Question: I have a 'UISegmentedControl' and two 'UICollectionViews'.
This 'UISegmentedControl' makes it possible to switch between my two collection views.
Look at this image. To the left in the UISegmentedControl, you see a single item view display view button on the segmented control and to the right of that button is the grid display button.
Grid display button links to _collectionView
Single file display button links to _collectionView2
By default my app shows _collectionView first visited. Lets say I tap the refine button. My UINavigation takes me to another page then if I tap back button on that page it takes me back to the _collectionView page.
Now lets say I tap the single file display button to take me to _collectionView2 page shown in the image below. If I then tap refine button and then tap back to take me back to _collectonView2 page it displays _collectionView page instead.
_collectionView was created in interface builder and I'm guessing it's recreated every time viewWillAppear runs and just replaces _collectionView2. I've tried to hide it in viewWillAppear e.g. '[_collectionView setHidden:YES];' and this hides it and reveals _collectionView2.

'''
- (void)displayTypeSegmentSelected
{
_selectedDisplayTypeIndex = [_displayTypeControl selectedSegmentIndex];
if (_selectedDisplayTypeIndex == 0) {
NSLog(@"Single file item view selected");
_fromCollectionView = _collectionView;
_toCollectionView = _collectionView2;
} else {
NSLog(@"Grid style view selected");
_fromCollectionView = _collectionView2;
_toCollectionView = _collectionView;
}
[_fromCollectionView removeFromSuperview];
[_toCollectionView setFrame:[_superView bounds]];
[_superView addSubview:_toCollectionView];
[self createFilterBar];
}
'''
Is there a way to let the UINavigation instance know that is was navigated to from the single file display view so that when I click back it doesn't reload _collectionView? but takes make back to _collectionView?
'''
- (void)viewWillAppear:(BOOL)animated
{
[super viewWillAppear:animated];
NSLog(@"view will appear");
// Create flow layout
UICollectionViewFlowLayout *layout = [[UICollectionViewFlowLayout alloc] init];
// Set up margins, sizes etc
[layout setHeaderReferenceSize:CGSizeMake(50,93)];
[layout setItemSize:CGSizeMake(300, 500)];
[layout setMinimumLineSpacing:0];
[layout setMinimumInteritemSpacing:0];
[layout setSectionInset:UIEdgeInsetsMake(1, 0, 40, 0)];
[layout setScrollDirection:UICollectionViewScrollDirectionVertical];
// Initialise collection view 2 with frame, attach layout
_collectionView2 = [[UICollectionView alloc] initWithFrame:[[_thisController view] frame] collectionViewLayout:layout];
// Set background colour, delegate and dataSource
[_collectionView2 setBackgroundColor:[UIColor whiteColor]];
[_collectionView2 setDelegate:_thisController];
[_collectionView2 setDataSource:_thisController];
// Grab nib header nib file and give it a reuse identifier
[_collectionView2 registerNib:[UINib nibWithNibName:@"VAGHeaderLabelReusableView" bundle:nil] forSupplementaryViewOfKind:UICollectionElementKindSectionHeader withReuseIdentifier:@"HeaderView2"];
// Grab cell nib file and give a reuse identifier
[_collectionView2 registerNib:[UINib nibWithNibName:@"VAGGarmentCell2" bundle:nil] forCellWithReuseIdentifier:@"Cell2"];
// Add as subview of this controller
[_collectionView2 setFrame:[[_thisController view] bounds]];
// [[_thisController view] addSubview:_collectionView2];
[_thisController setTitle:@"S H O P"];
// Set to yes so back button isn't hidden and disabled. Note that back title is set to blank on controller that pushes to this one
[[_thisController navigationItem] setLeftItemsSupplementBackButton: YES];
// Create nav bar buttons
UIBarButtonItem *searchButton = [[UIBarButtonItem alloc] initWithImage:[UIImage imageNamed:@"magnify_glass.png"] style:UIBarButtonItemStylePlain target:_thisController action:@selector(searchButtonTapped)];
[[_thisController navigationItem] setLeftBarButtonItem:searchButton];
UIBarButtonItem *shoppingCartButton = [[UIBarButtonItem alloc] initWithImage:[UIImage imageNamed:@"shopping_cart.png"] style:UIBarButtonItemStylePlain target:_thisController action:@selector(shoppingCartButtonTapped)];
UIBarButtonItem *addFavouriteButton = [[UIBarButtonItem alloc] initWithImage:[UIImage imageNamed:@"add_fav_heart.png"] style:UIBarButtonItemStylePlain target:_thisController action:@selector(addFavouriteButtonTapped)];
[[_thisController navigationItem] setRightBarButtonItems:@[shoppingCartButton, addFavouriteButton] animated: YES];
// Reset refine button colour back to clear after returning from refineButtonTableViewController
[_refineButton setBackgroundColor:[UIColor clearColor]];
[_navigationBar setBarTintColor:[UIColor whiteColor]];
[_navigationBar setTranslucent:NO];
// Create filter bar
[self createFilterBar];
'''
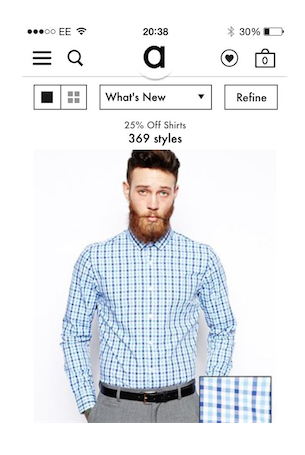
Answer: I solved this by presenting the view modally and dismissing it with a cancel button. Subclassed the new controller and in that file created an action connected to my cancel button with code to dismiss the controller when cancel button tapped.
'''
#import "VAGRefineResultsTableViewController.h"
@interface VAGRefineResultsTableViewController ()
@end
@implementation VAGRefineResultsTableViewController
- (id)initWithStyle:(UITableViewStyle)style
{
self = [super initWithStyle:style];
if (self) {
// Custom initialization
}
return self;
}
- (void)viewDidLoad
{
[super viewDidLoad];
// Do stuff here
}
- (IBAction)cancelButtonTapped:(id)sender {
[self dismissViewControllerAnimated:YES completion:NULL];
}
'''